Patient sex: F
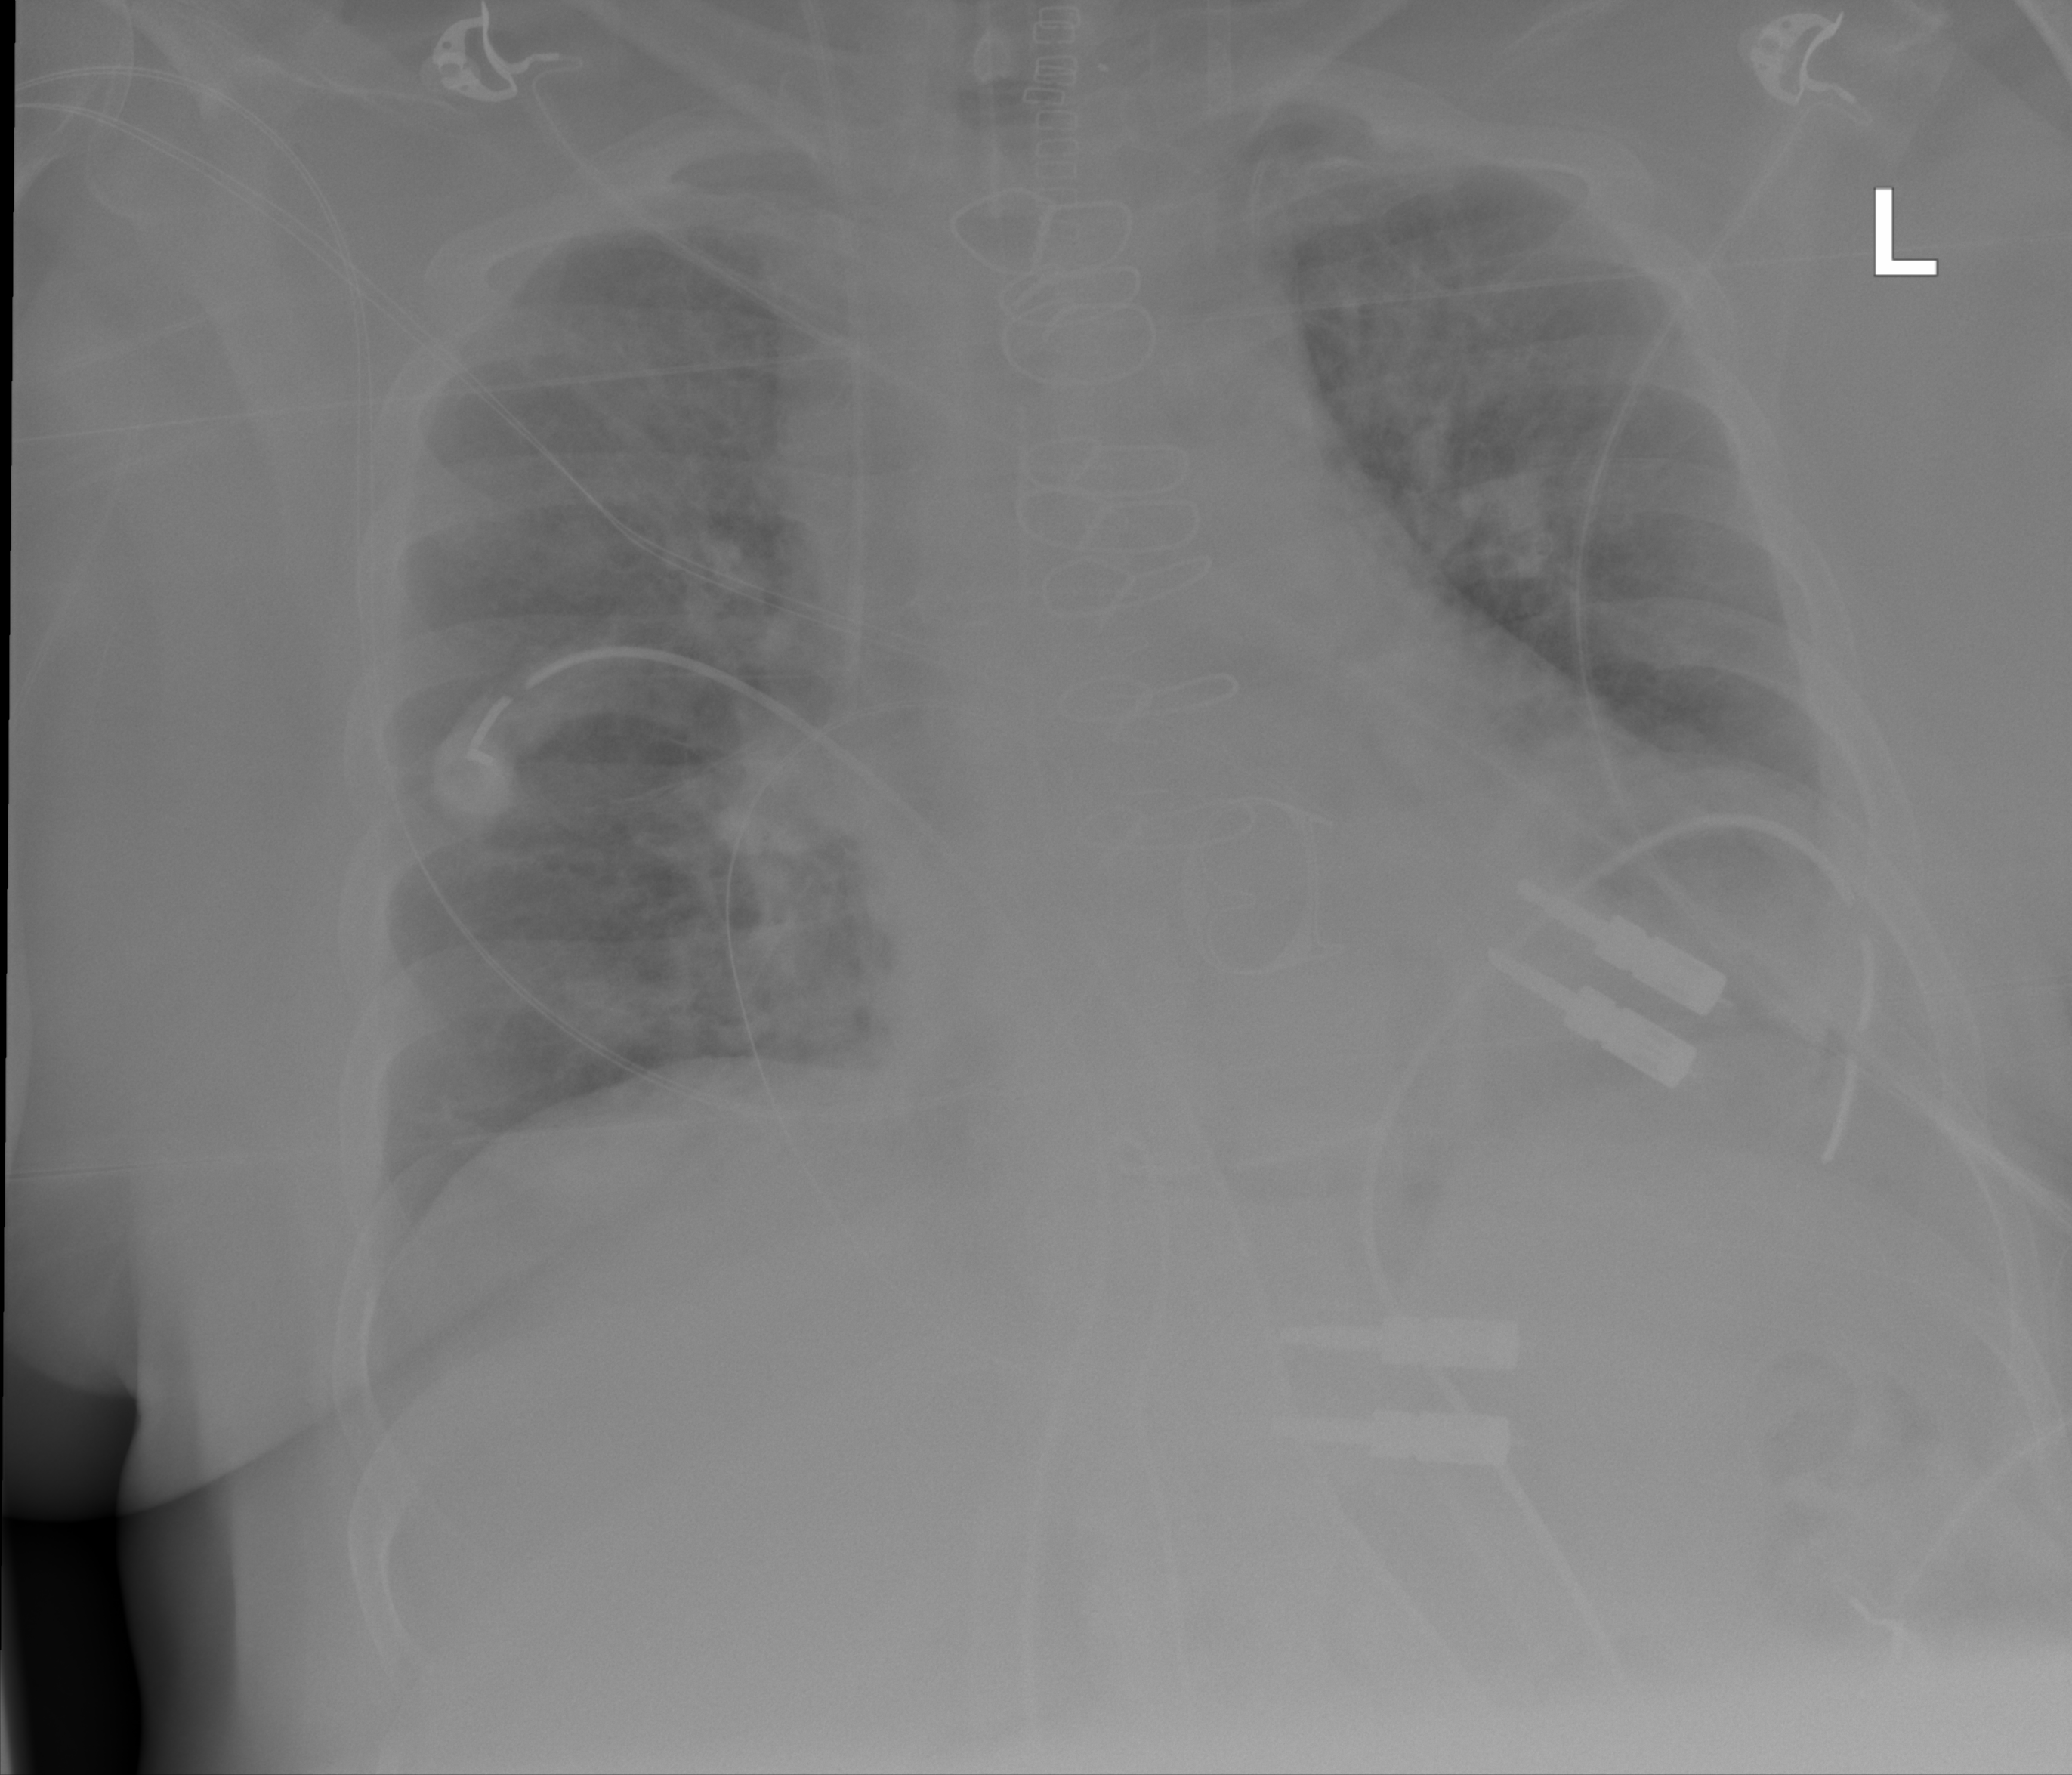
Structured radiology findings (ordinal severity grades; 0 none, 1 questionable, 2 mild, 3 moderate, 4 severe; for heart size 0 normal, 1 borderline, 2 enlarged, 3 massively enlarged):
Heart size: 2
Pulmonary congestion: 2
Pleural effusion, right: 0
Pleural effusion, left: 0
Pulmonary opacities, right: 2
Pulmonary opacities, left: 2
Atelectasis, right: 2
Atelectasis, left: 0